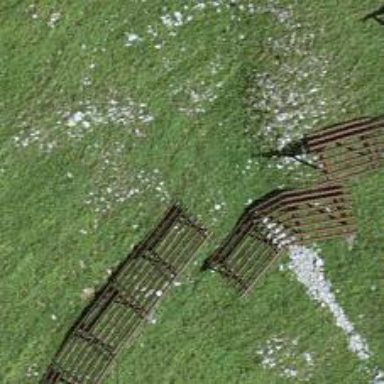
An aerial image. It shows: Snow fence that is man-made.